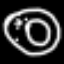
Label: donut